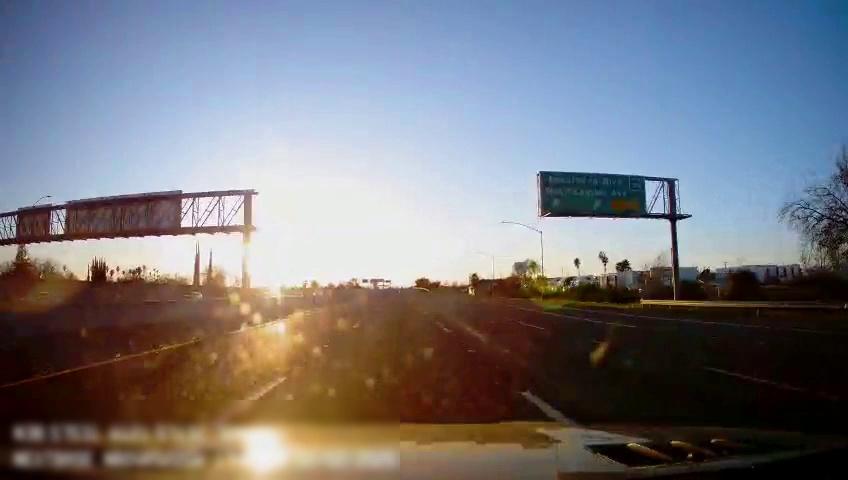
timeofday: Day
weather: Sunny
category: Drivable Space
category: Vehicles | SUV
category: Lanes | Alternate Lane
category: Lanes | Current Lane
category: Lanes | Current Lane
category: Lanes | Current Lane
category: Lanes | Alternate Lane
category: Lanes | Alternate Lane
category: Traffic | Signs